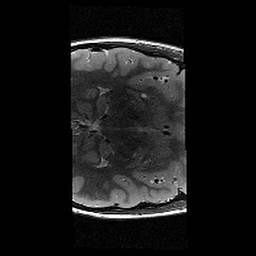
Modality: T2w
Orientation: axial
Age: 11
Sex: male
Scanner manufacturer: siemens
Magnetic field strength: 3 T
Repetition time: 9.23 s
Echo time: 0.067 s